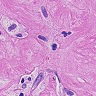
Metastatic tissue present: yes